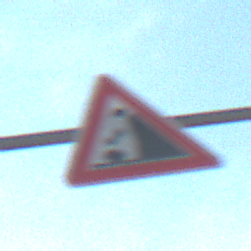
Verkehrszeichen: SteinschlagRechts
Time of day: MorningAfternoon
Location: Outdoor (Suburban)
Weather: PartlyCloudy
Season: NotSpecified
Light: Natural